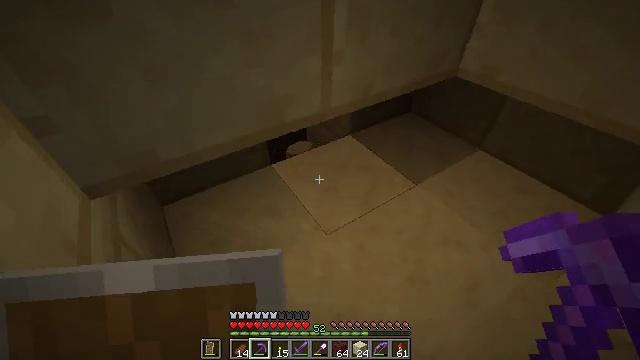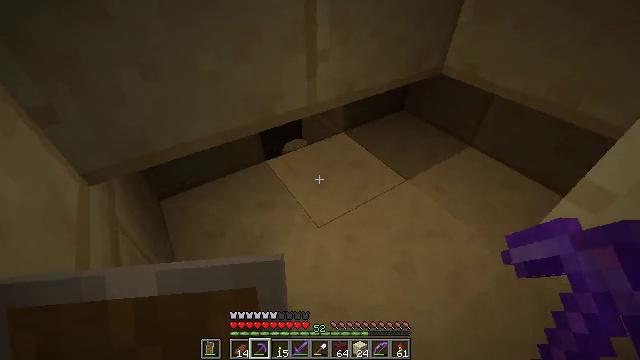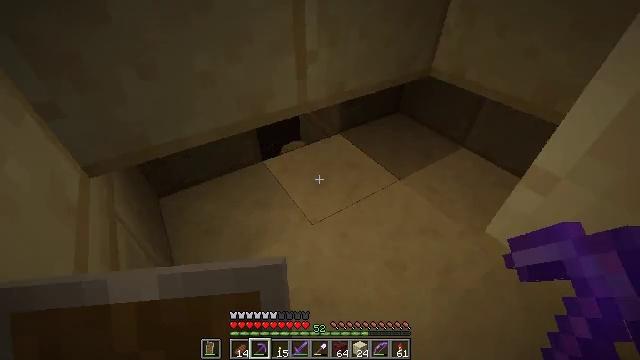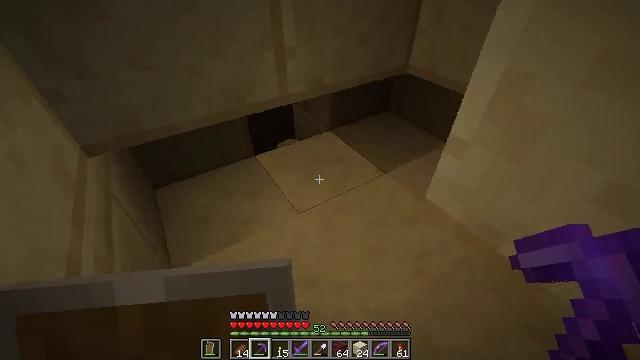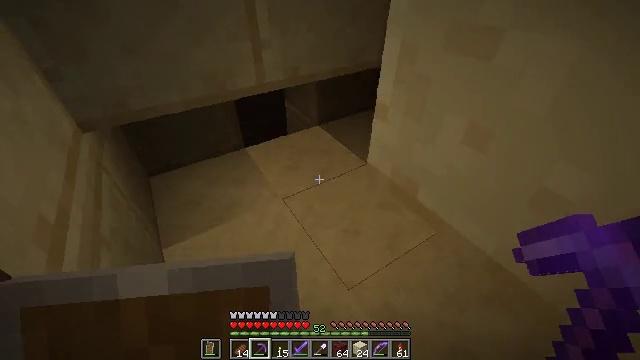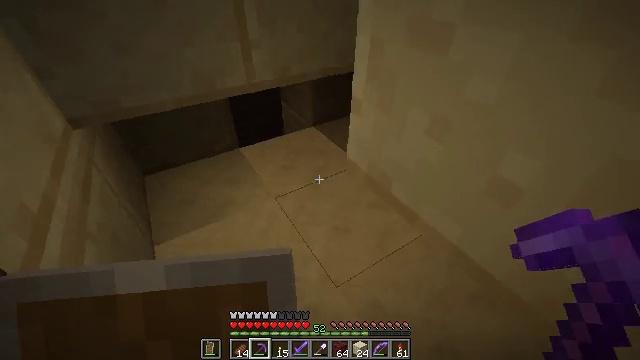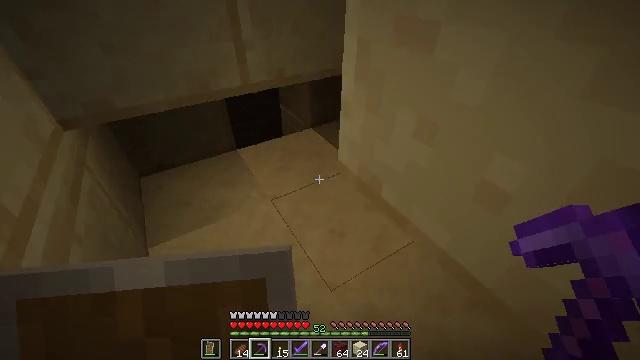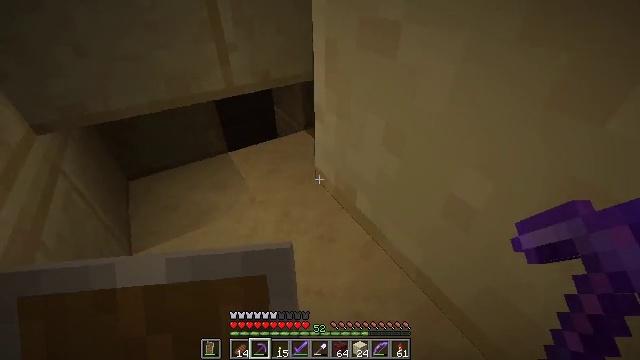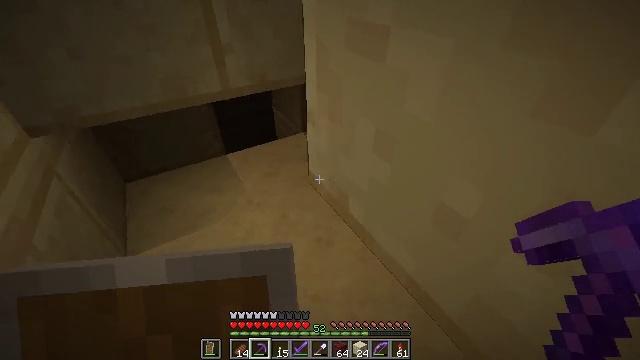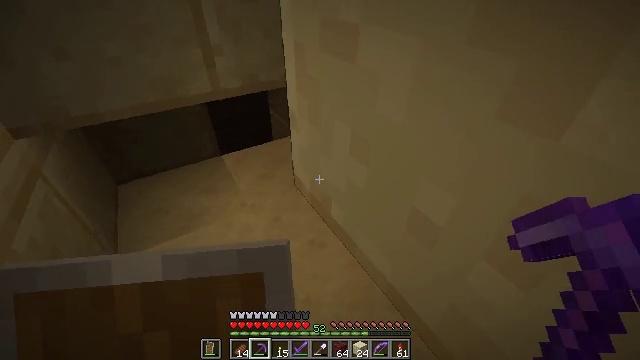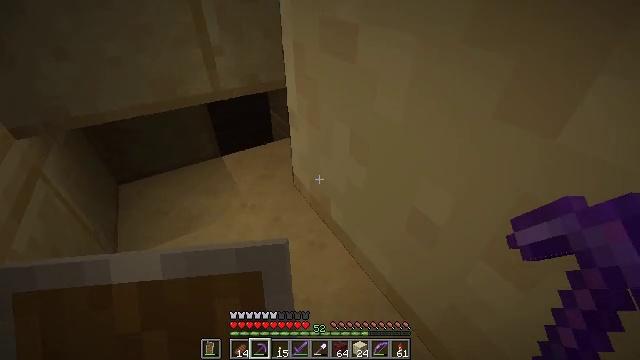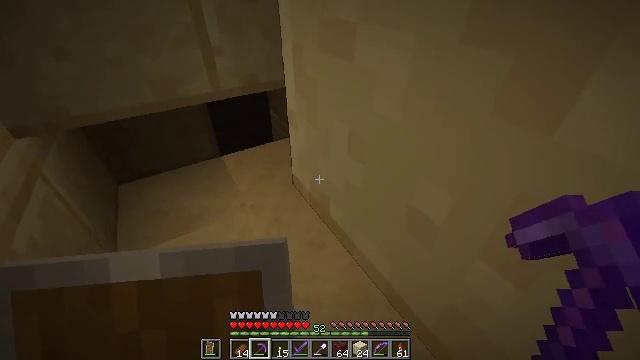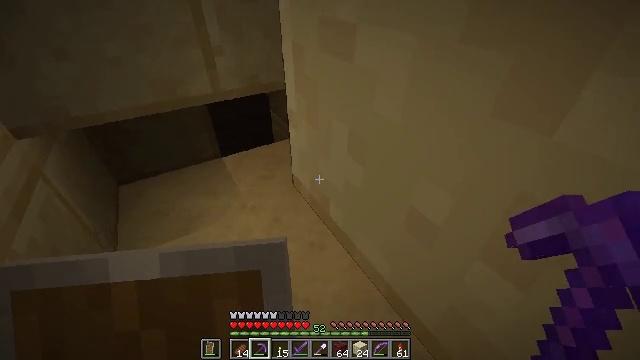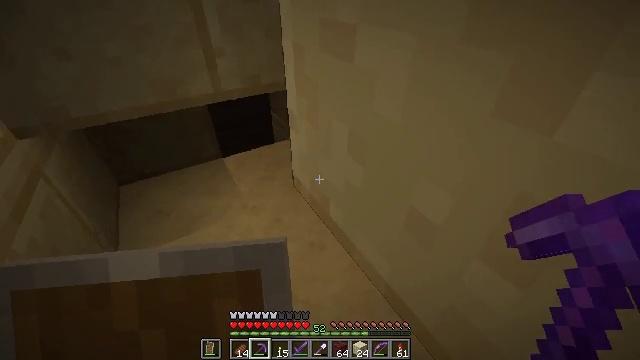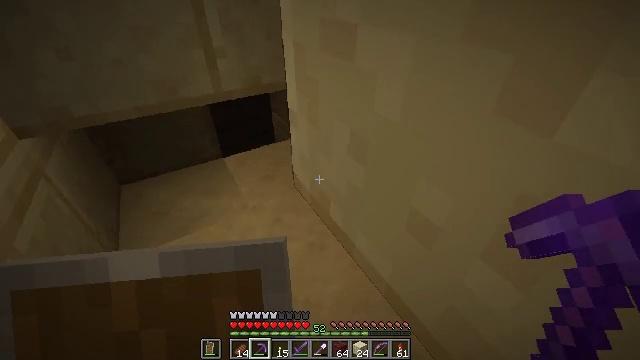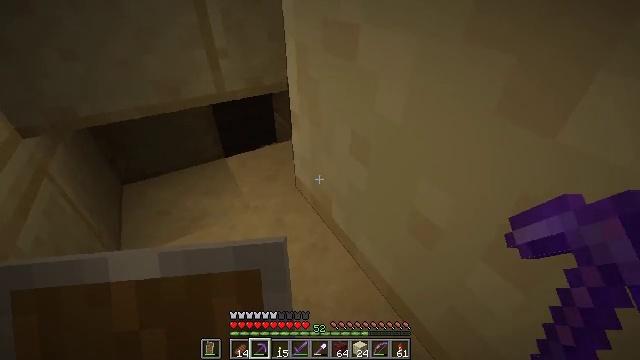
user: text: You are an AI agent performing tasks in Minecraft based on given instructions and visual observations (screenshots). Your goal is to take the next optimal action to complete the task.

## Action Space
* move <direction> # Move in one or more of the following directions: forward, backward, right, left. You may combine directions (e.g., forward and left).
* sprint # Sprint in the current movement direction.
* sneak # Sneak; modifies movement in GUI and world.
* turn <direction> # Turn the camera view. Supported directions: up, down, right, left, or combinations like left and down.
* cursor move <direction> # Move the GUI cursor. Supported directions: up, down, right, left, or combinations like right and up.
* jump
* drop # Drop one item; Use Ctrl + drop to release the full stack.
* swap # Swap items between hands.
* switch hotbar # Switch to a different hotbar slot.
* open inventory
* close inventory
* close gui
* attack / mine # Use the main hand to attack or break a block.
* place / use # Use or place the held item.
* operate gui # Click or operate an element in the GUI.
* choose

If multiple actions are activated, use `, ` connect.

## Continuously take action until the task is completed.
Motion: motion action
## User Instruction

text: Dig up some cut sandstone blocks.
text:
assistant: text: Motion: move back and move right
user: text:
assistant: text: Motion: move back and move right
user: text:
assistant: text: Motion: move back and move right
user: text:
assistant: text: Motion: move back and move right
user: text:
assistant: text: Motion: move back and move right
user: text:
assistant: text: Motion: move back and move right
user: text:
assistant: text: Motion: move right
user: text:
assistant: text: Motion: no_op
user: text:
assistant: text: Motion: no_op
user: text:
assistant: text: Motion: no_op
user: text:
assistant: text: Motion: no_op
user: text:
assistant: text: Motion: no_op
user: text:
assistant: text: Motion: no_op
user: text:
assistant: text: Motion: no_op
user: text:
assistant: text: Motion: no_op
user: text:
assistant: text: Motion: no_op
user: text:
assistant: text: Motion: no_op
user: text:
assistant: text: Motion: no_op
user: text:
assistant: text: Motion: no_op
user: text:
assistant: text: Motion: no_op
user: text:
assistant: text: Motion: no_op
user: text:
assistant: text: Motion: no_op
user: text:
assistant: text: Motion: move left
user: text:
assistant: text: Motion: move left
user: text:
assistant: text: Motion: move left
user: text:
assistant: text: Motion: move left, turn right and down
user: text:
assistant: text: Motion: move left, turn right and down
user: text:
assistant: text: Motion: turn right
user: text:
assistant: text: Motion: no_op
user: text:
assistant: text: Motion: no_op